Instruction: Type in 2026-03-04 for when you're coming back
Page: home
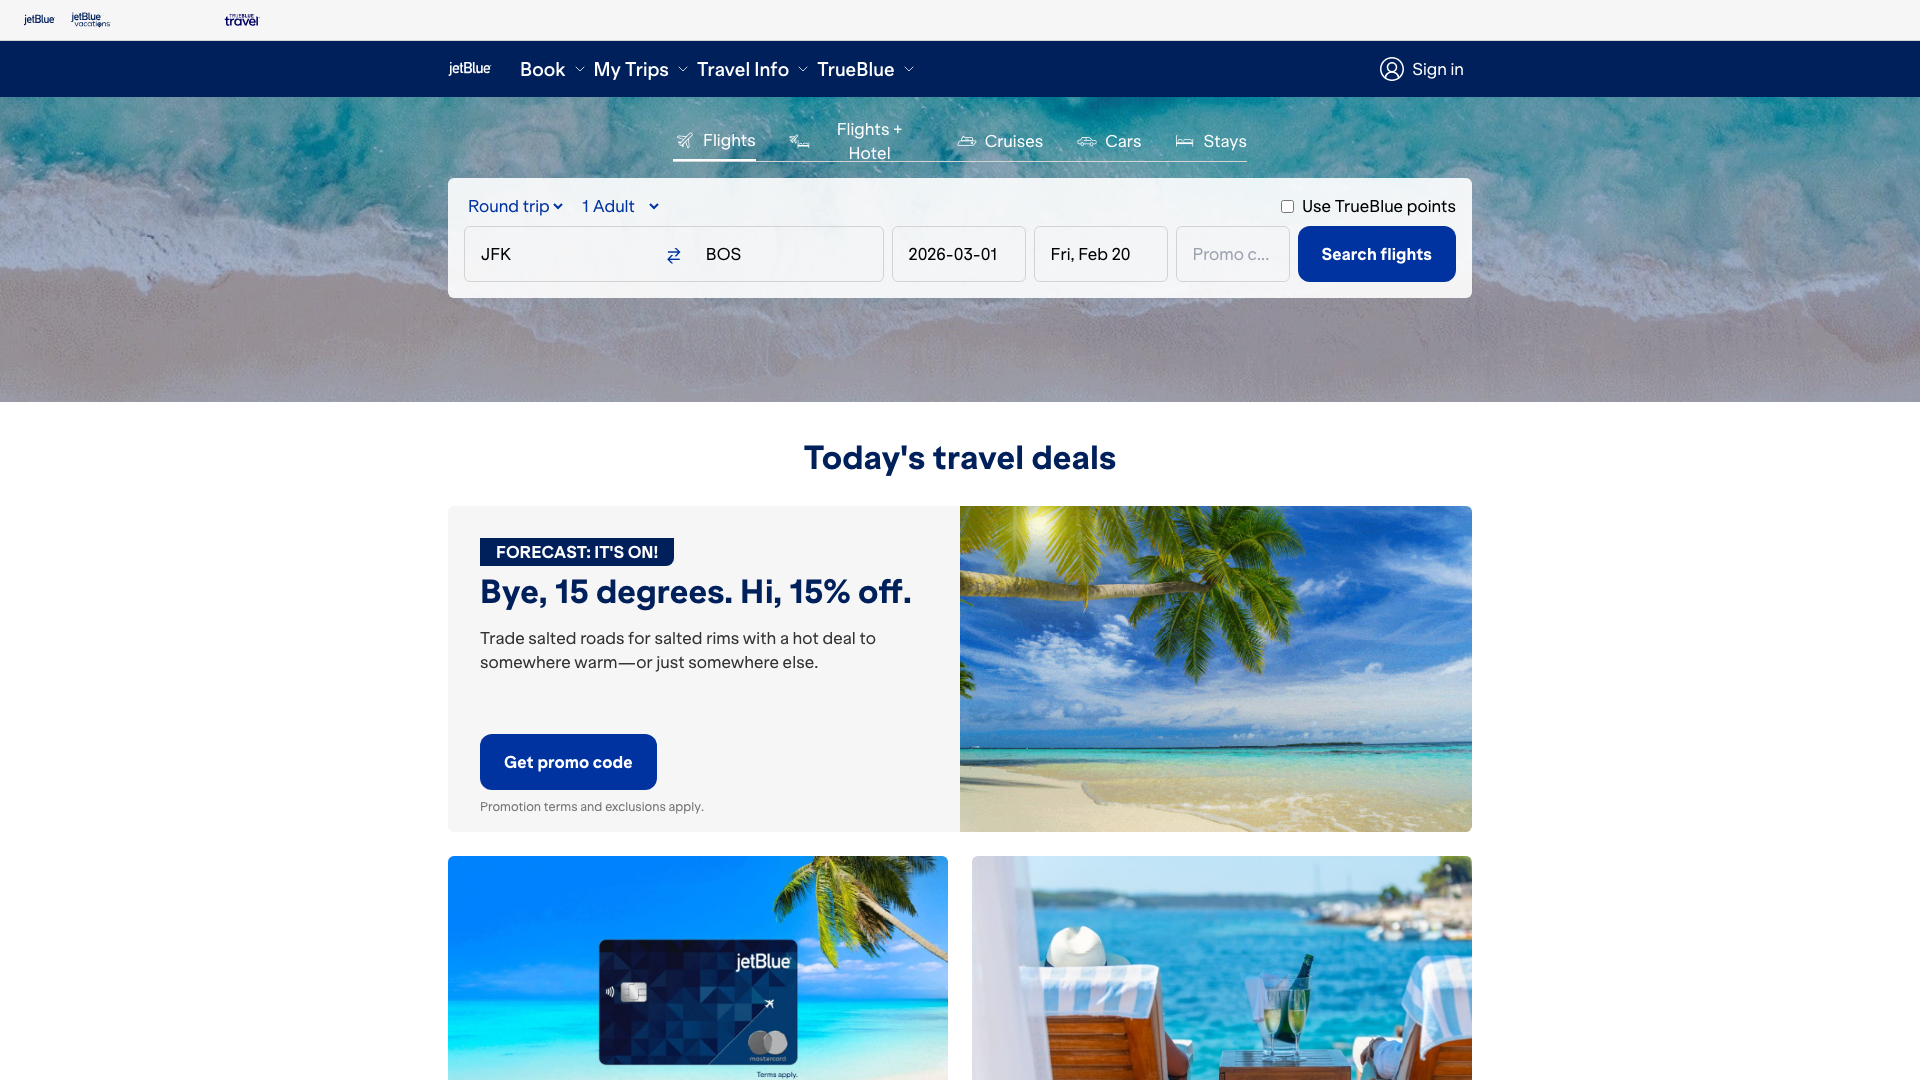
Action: type